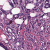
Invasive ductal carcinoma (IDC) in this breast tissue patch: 0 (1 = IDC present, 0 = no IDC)